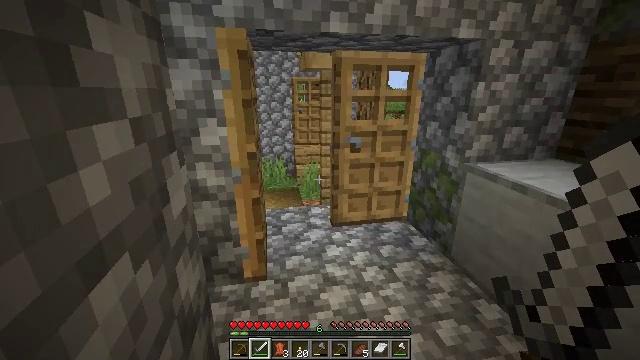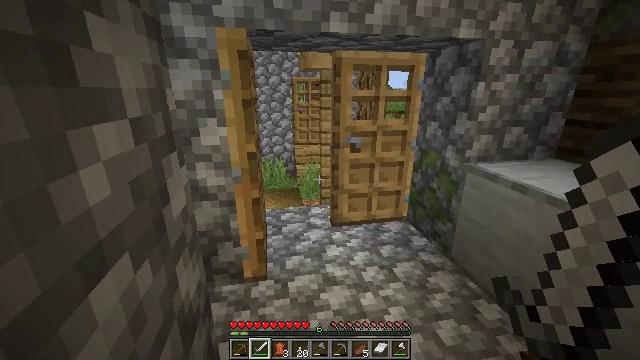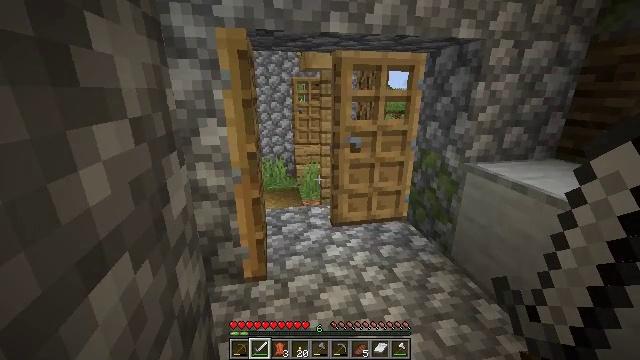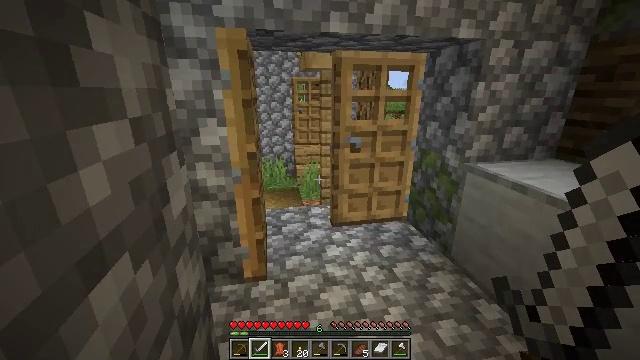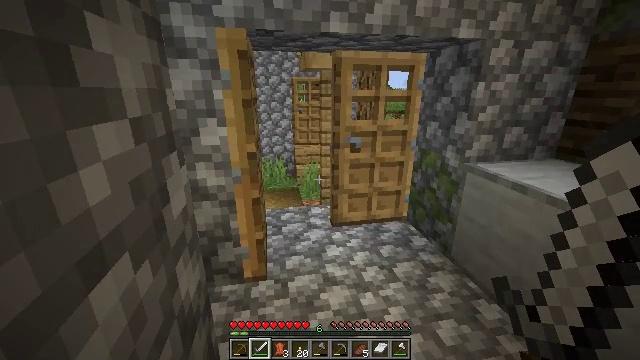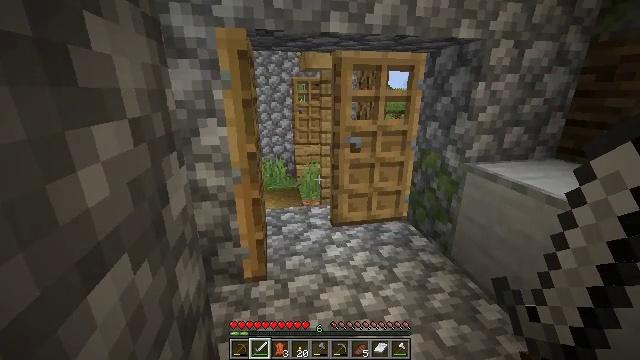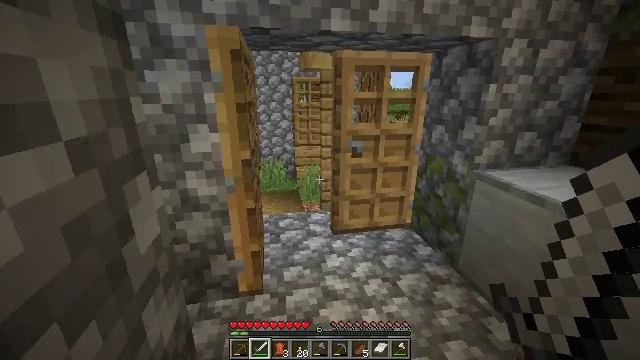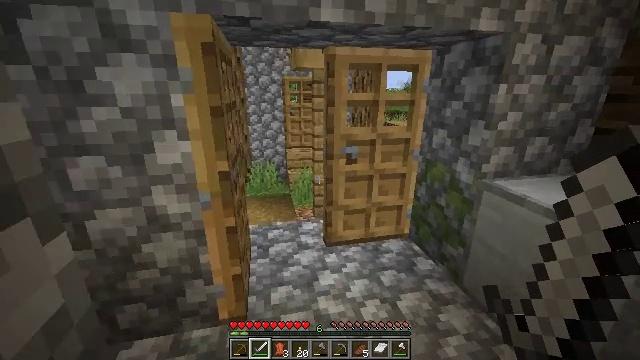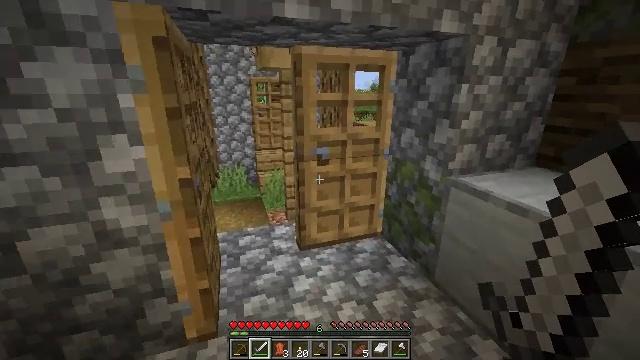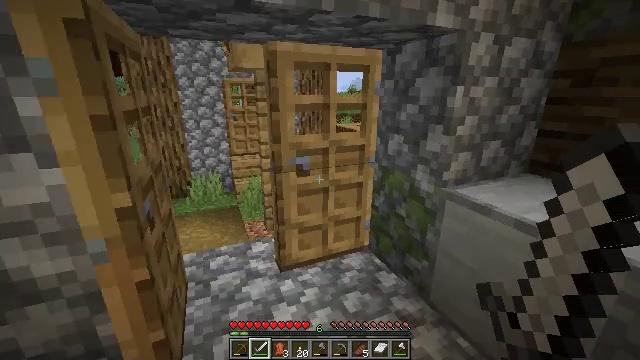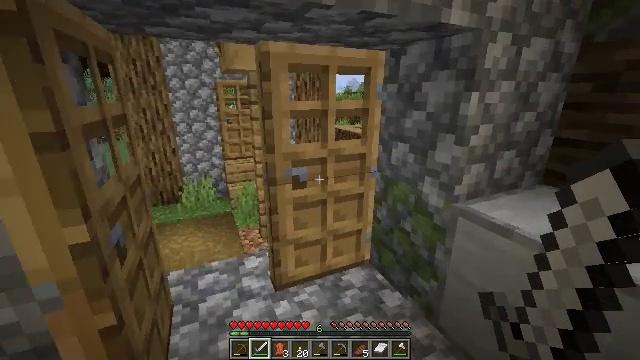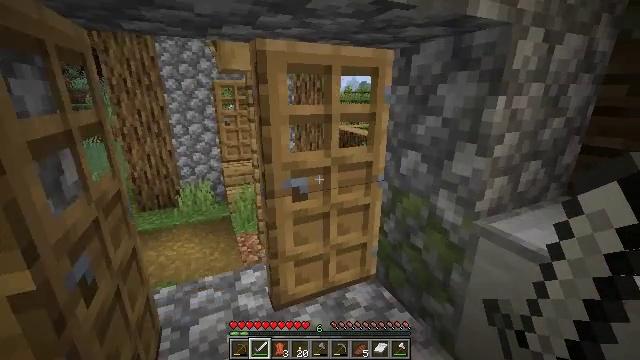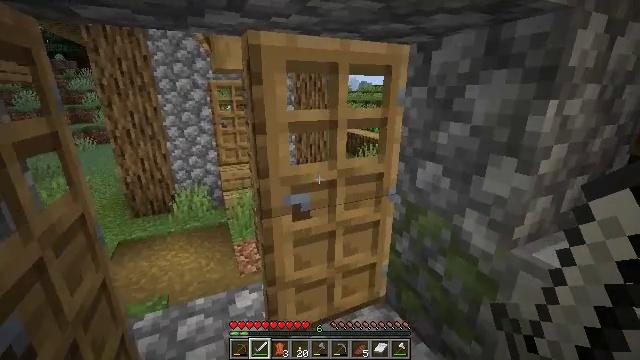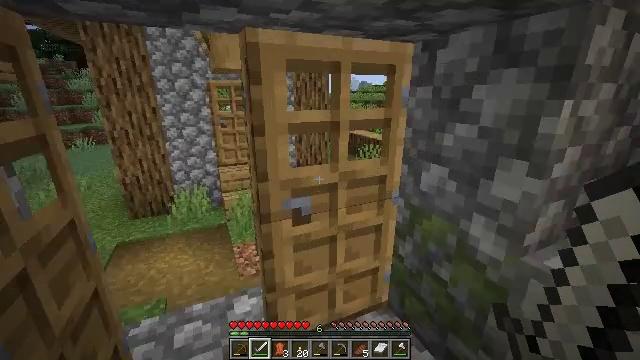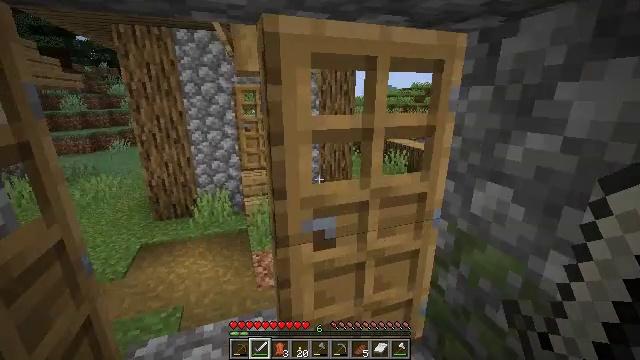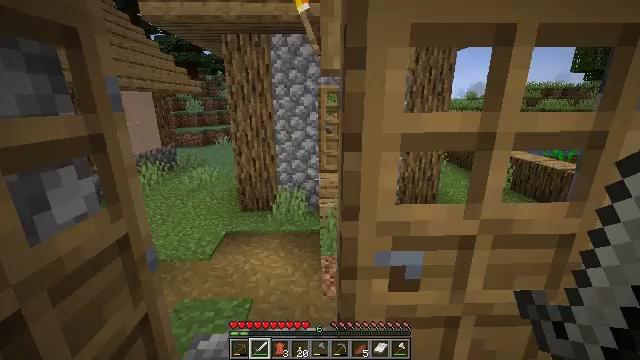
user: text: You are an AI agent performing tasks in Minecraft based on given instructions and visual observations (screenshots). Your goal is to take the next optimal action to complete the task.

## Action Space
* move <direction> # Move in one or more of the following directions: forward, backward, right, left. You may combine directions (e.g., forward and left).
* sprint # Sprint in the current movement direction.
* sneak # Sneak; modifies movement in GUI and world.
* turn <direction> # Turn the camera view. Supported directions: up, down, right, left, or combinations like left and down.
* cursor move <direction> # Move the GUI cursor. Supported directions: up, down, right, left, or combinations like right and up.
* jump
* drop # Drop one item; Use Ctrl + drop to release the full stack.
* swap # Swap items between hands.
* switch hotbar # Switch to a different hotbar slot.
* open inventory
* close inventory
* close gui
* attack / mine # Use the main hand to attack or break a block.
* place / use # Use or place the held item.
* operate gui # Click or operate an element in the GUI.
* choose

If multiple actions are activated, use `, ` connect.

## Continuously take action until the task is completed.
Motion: motion action
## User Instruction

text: Collect a hay block for crafting.
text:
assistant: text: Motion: no_op
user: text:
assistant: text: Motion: no_op
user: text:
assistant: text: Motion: no_op
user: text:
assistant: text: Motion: no_op
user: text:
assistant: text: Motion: move forward
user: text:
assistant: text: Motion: move forward
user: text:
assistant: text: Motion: move forward, turn right
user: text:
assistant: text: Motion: move forward, turn right
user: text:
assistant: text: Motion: move forward, turn right
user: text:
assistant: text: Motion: move forward
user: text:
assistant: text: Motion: move forward
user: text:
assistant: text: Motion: move forward
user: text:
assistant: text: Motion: move forward
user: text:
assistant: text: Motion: move forward, turn left
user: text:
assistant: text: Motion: move forward, turn left
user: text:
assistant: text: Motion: move forward, turn left
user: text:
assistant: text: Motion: move forward, turn left
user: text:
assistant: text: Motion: move forward, turn left
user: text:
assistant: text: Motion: move forward, turn left
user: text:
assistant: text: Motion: move forward, turn left
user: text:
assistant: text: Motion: move forward
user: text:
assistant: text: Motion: move forward
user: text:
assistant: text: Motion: move forward, turn right
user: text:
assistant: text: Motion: move forward, turn right
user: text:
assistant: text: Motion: move forward, turn right
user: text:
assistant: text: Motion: move forward, turn right
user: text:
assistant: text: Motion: move forward, turn right
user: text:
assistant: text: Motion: move forward
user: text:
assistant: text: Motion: move forward
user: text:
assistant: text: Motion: move forward